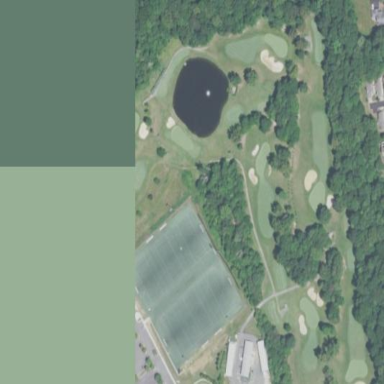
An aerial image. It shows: Golf course.